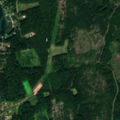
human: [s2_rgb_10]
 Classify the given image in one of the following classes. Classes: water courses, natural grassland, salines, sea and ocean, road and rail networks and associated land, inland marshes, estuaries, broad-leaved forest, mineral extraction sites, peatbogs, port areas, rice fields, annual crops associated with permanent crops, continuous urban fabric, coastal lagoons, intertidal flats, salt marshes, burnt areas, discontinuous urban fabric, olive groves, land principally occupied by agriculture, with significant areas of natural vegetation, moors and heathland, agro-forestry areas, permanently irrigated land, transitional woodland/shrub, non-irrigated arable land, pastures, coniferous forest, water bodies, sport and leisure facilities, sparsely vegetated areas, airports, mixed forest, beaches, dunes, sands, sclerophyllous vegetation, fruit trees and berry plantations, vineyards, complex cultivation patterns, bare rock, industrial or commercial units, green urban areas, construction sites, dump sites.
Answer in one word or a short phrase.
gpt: coniferous forest, mixed forest, transitional woodland/shrub, sea and ocean